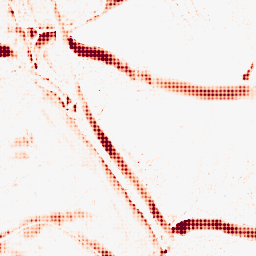
Category: morphological
Decomposition family: morphological_ellipse
Decomposition parameters: operation: opening
width: 20
height: 5
Upsampling method: sinc_blackman
Upsampling parameters: scale: 8
kernel_size: 8
Upsampling scale: 8